【题型】填空题　【知识点】平面几何　【难度】easy
如图，在$▱ABCD$中，点$E$在$AD$边上，以$BE$为折痕，将$\triangle ABE$向上翻折，使点$A$恰好落在$CD$边上的点$F$处。若$\triangle DEF$的周长为$8$，$\triangle BCF$的周长为$32$，则$▱ABCD$的周长为\underline{\quad\quad}。

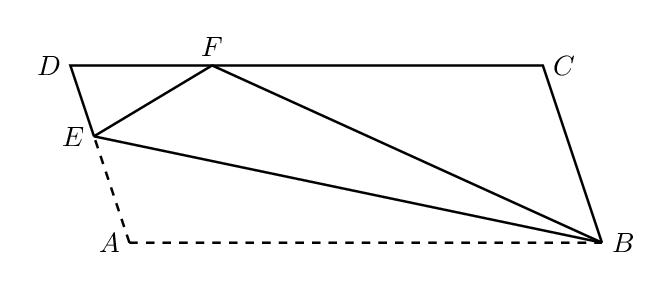
【解答】
【答案】40
【详解】解：由题意知，
\[
C_{\triangle DEF} = DE + EF + DF = 8,\quad C_{\triangle BCF} = BC + BF + CF = 32,
\]
$\because$ 四边形$ABCD$为平行四边形，
$\therefore AD = BC$，$DC = AB$，
\[
\therefore C_{\triangle DEF} + C_{\triangle BCF} = DE + EF + DF + BC + BF + CF = 40.
\]
$\because \triangle AEB$由$\triangle FEB$翻折得到，
$\therefore AE = EF$，$BF = AB$，
\[
\therefore DE + AE = DE + EF = DA,\quad DF + CF = DC = AB,
\]
\[
\therefore DE + EF + DF + BC + BF + CF = DA + AB + BC + DC = 2(DA + DC) = 40,
\]
即平行四边形$ABCD$的周长为$40$。
故答案为：$40$。